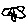
Label: bird